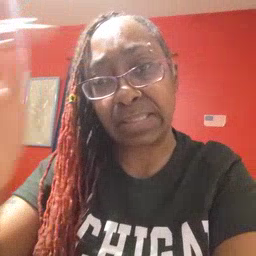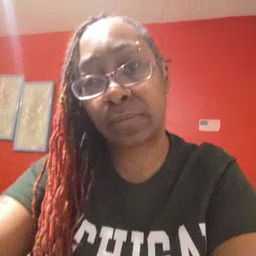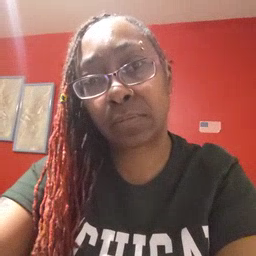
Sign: sick